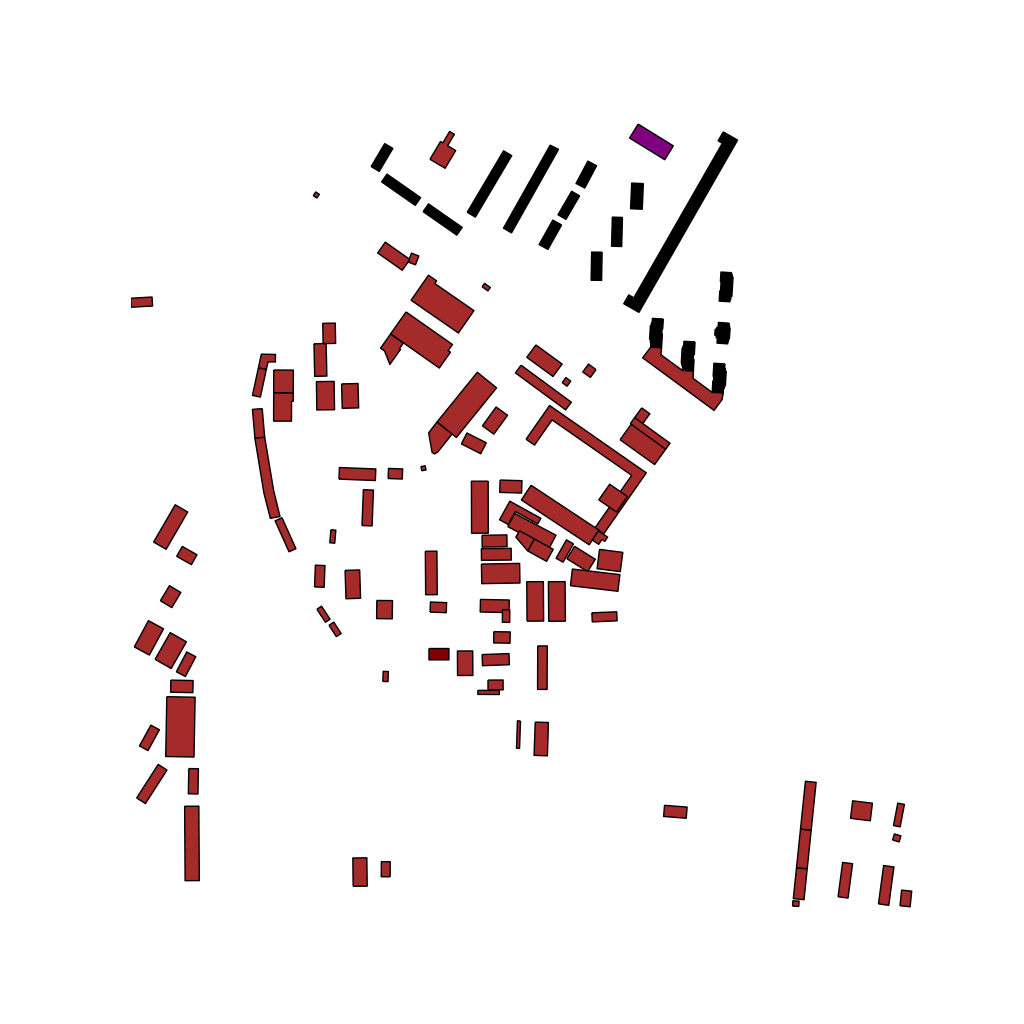
Tags: overhead vector_map, business, industrial, recreation, residential, special, soviet, high_rise, individual_rise, low_rise, medium_rise, density_1, Building, Facility, Fire, Kinder, 1.0 km²